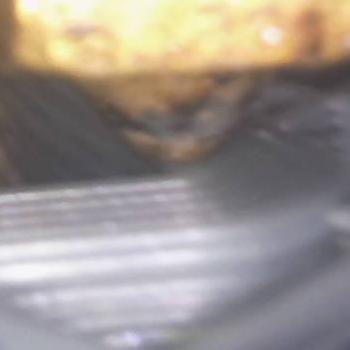
Flow rate: 100%